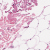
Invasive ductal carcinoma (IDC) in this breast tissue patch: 0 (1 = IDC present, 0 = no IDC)